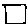
Label: square